Question: I'm using foundation 5 and trying to put some smaller controls together on one line and having some issues. I'm using offset in the main grid to center the form. That needs to stay the same. The real question is how do I get the 6 controls to look decent together on the same line (3 labels, 3 textboxes)? I'd be very happy with a little extra spacing separating Servings and the Prep and Cook time controls.
Code:
'''
<div class="row">
<div class="small-3 large-1 large-offset-3 columns"><span id="makemeboldlbl" class="inline radius secondary label right">Servings:</span></div>
<div class="small-2 large-1 columns left"><input type="text" id="servings" name="servings" value="<? echo $servings ?>" /></div>
<div class="small-7 large-3 columns">
<div class="row">
<div class="small-3 columns"><span id="makemeboldlbl" class="inline radius secondary label right">Prep (min):</span></div>
<div class="small-2 columns"><input type="text" id="prep_min" name="prep_min" value="<? echo $prep_min ?>" /></div>
<div class="small-3 columns"><span id="makemeboldlbl" class="inline radius secondary label right">Cook (min):</span></div>
<div class="small-2 columns"><input type="text" id="cook_min" name="cook_min" value="<? echo $cook_min ?>" /></div>
</div>
</div>
<div class="large-4 columns">&nbsp;</div>
</div>
'''
I've attached a screenshot of how it looks on the page. As you can see it's overlapping.

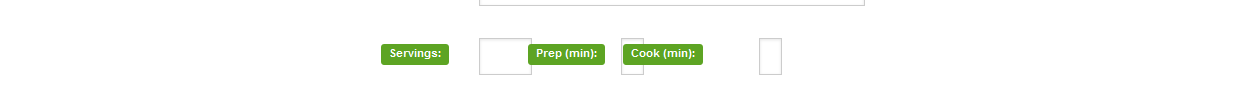
Answer: Remove "'right'" class and give them some space.